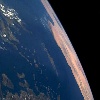
Label: water